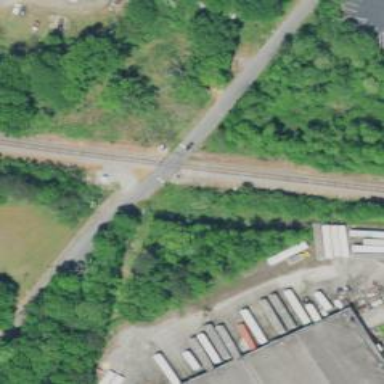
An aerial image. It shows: Railway level crossing.